Interaction volume radius: 5 \u00c5
Interaction volume height: 40 \u00c5
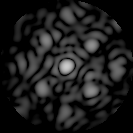
Disorder parameter: 0.5463